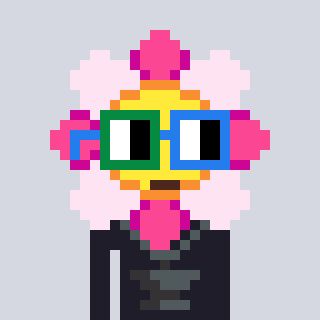
a pixel art character with square green and blue glasses, a flower-shaped head and a grayscale-colored body on a cool background